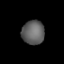
Tissue: lung
Cell type: Endothelial cells
Senescence score: 0.6506
Nuclear area (px): 534
Mean DAPI intensity: 95.513